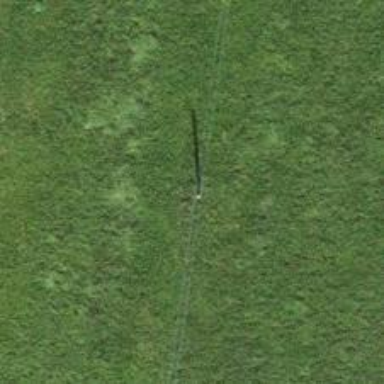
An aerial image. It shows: Minor power line.